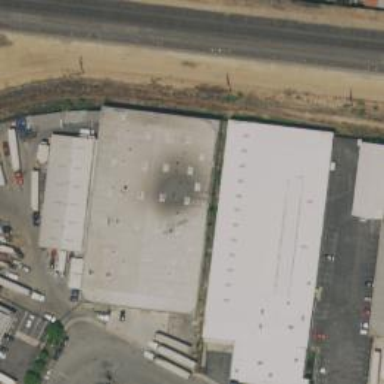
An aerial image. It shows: Warehouse.